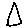
Label: triangle